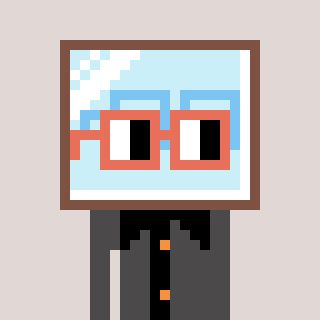
a pixel art character with square orange glasses, a mirror-shaped head and a grayscale-colored body on a warm background